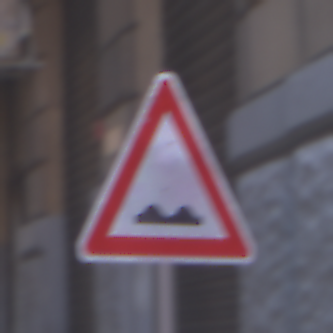
Verkehrszeichen: UnebeneFahrbahn
Umgebung: Outdoor, Urban
Tageszeit: MorningAfternoon
Wetter: PartlyCloudy
Licht: Natural
Jahreszeit: NotSpecified
Kontrast: MediumContrast